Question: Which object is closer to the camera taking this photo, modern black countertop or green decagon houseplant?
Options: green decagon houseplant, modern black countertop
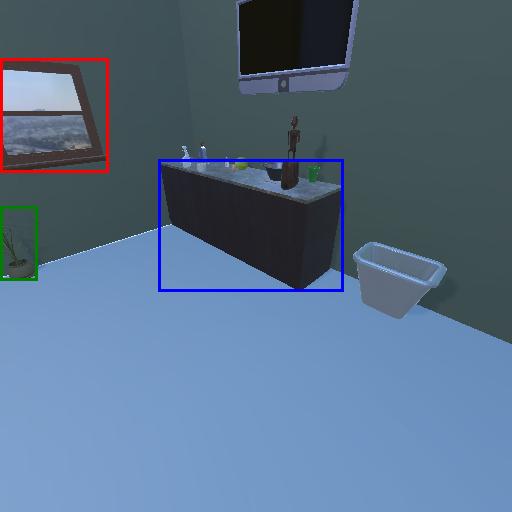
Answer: green decagon houseplant